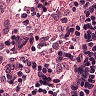
Metastatic tissue present: no